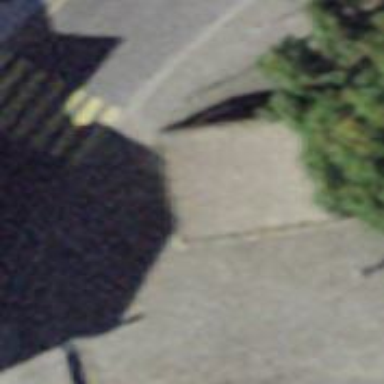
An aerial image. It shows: Public transport shelter.